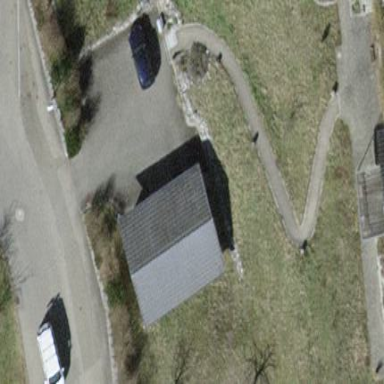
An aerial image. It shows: Garage with gabled silver roof.